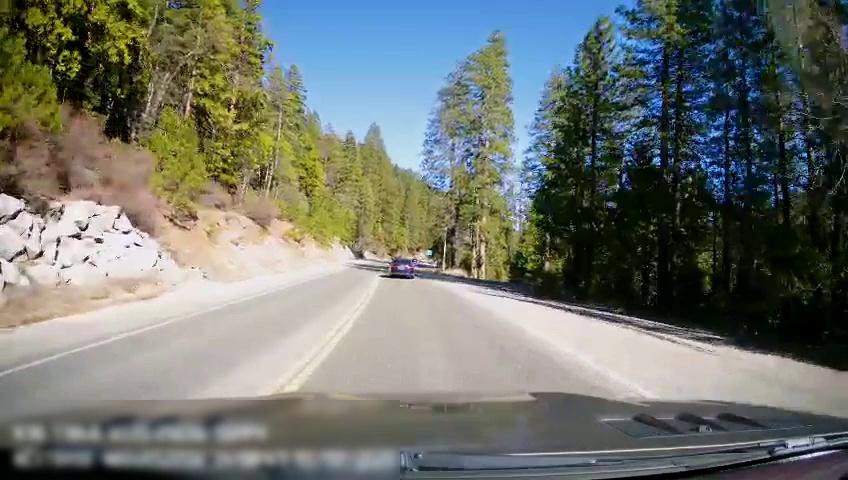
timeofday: Day
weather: Sunny
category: Drivable Space
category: Vehicles | Car
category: Lanes | Opposite Lane
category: Lanes | Opposite Lane
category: Lanes | Current Lane
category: Lanes | Current Lane